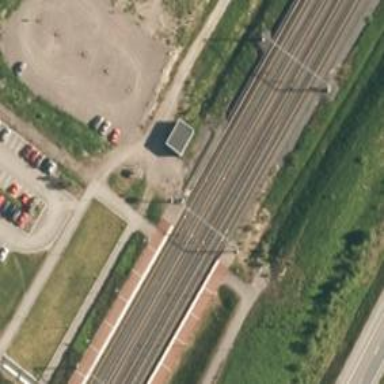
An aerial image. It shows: Continuous rail siding with electrified contact lines.